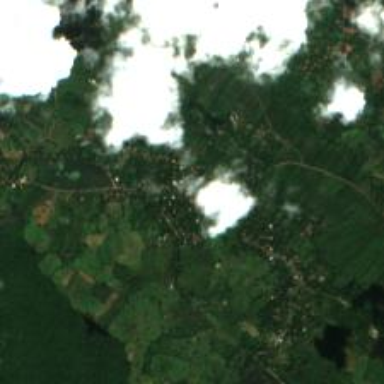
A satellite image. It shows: Village.